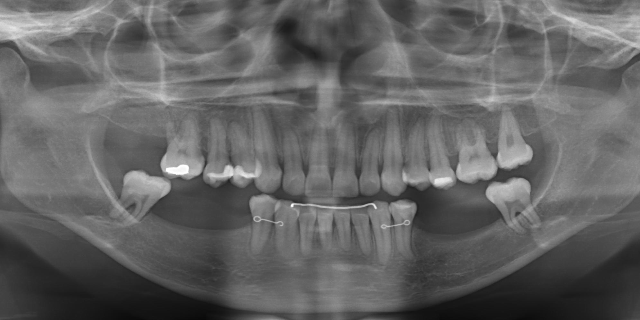
adult